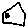
Label: house